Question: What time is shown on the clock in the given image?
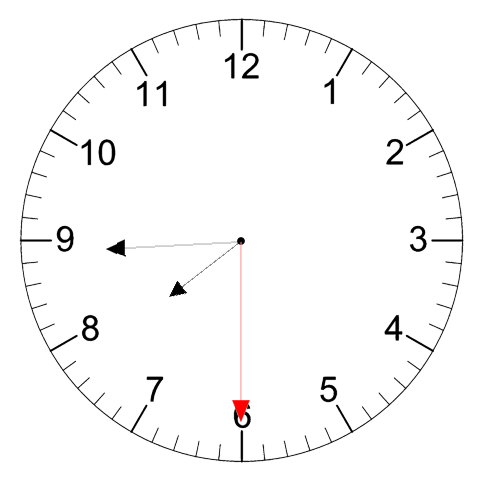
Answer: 07:44:30